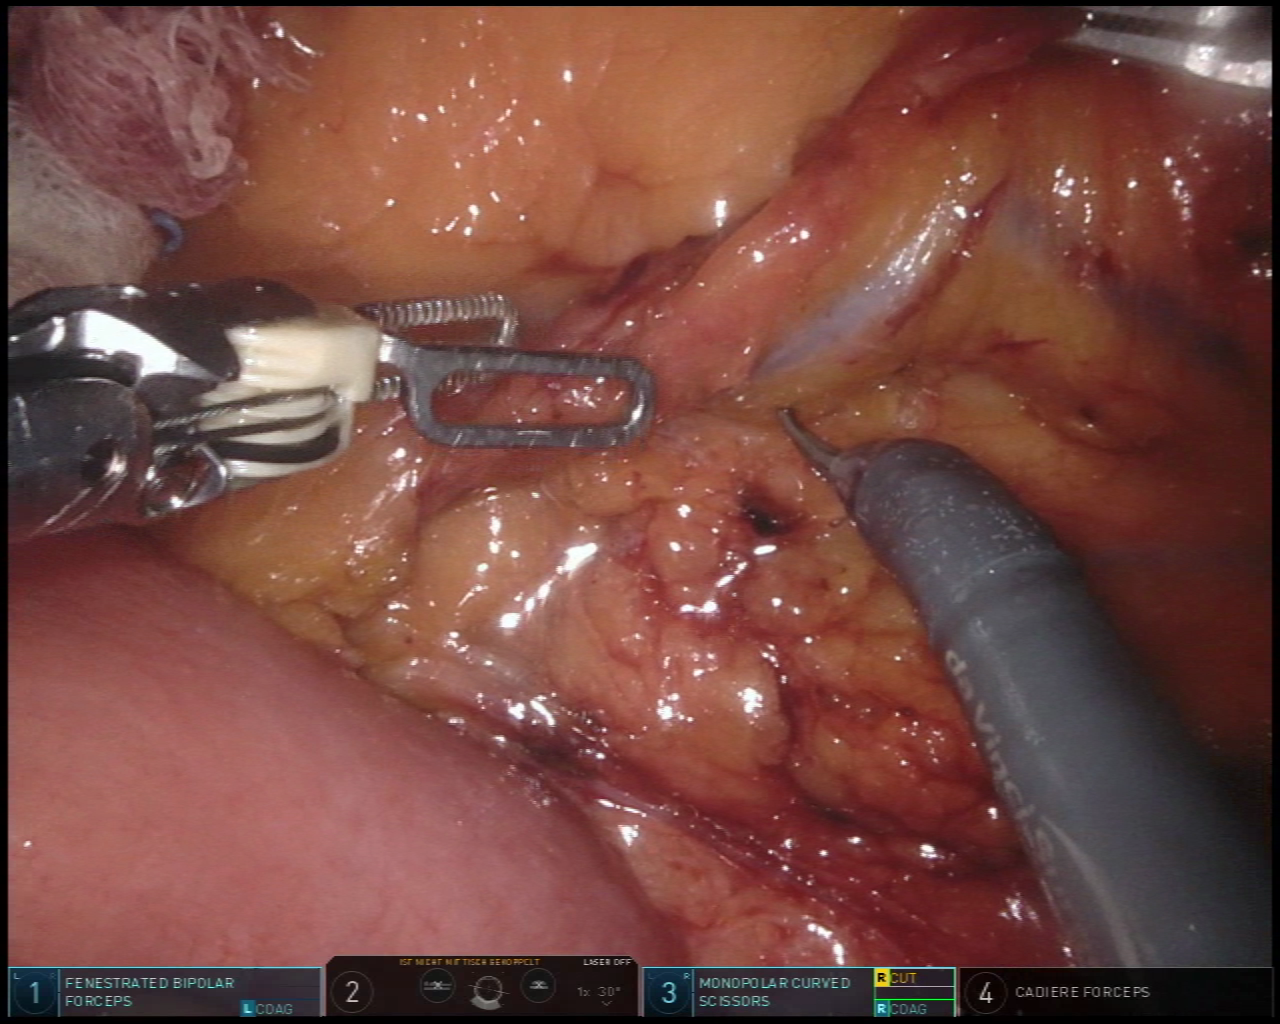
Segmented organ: intestinal_veins
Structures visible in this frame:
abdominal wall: no
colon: no
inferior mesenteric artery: no
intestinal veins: yes
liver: no
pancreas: no
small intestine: yes
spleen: no
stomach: no
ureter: no
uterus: no
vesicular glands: no